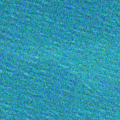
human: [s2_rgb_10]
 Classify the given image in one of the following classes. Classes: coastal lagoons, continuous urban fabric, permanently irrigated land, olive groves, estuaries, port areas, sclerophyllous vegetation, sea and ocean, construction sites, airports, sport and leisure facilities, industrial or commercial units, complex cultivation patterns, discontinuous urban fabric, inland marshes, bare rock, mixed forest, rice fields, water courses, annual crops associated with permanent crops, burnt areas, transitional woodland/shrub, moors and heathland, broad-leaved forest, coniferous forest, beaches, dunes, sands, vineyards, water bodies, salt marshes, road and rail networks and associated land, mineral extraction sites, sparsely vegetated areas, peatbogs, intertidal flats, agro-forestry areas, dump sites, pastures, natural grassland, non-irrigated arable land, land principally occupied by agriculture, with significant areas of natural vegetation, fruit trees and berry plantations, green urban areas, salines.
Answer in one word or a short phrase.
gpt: sea and ocean